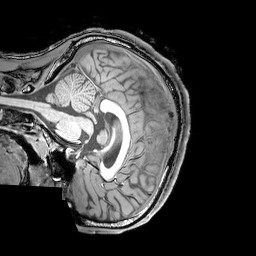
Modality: T1w
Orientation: sagittal
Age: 20
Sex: male
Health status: healthy
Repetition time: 0.081 s
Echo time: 0.037 s